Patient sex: M
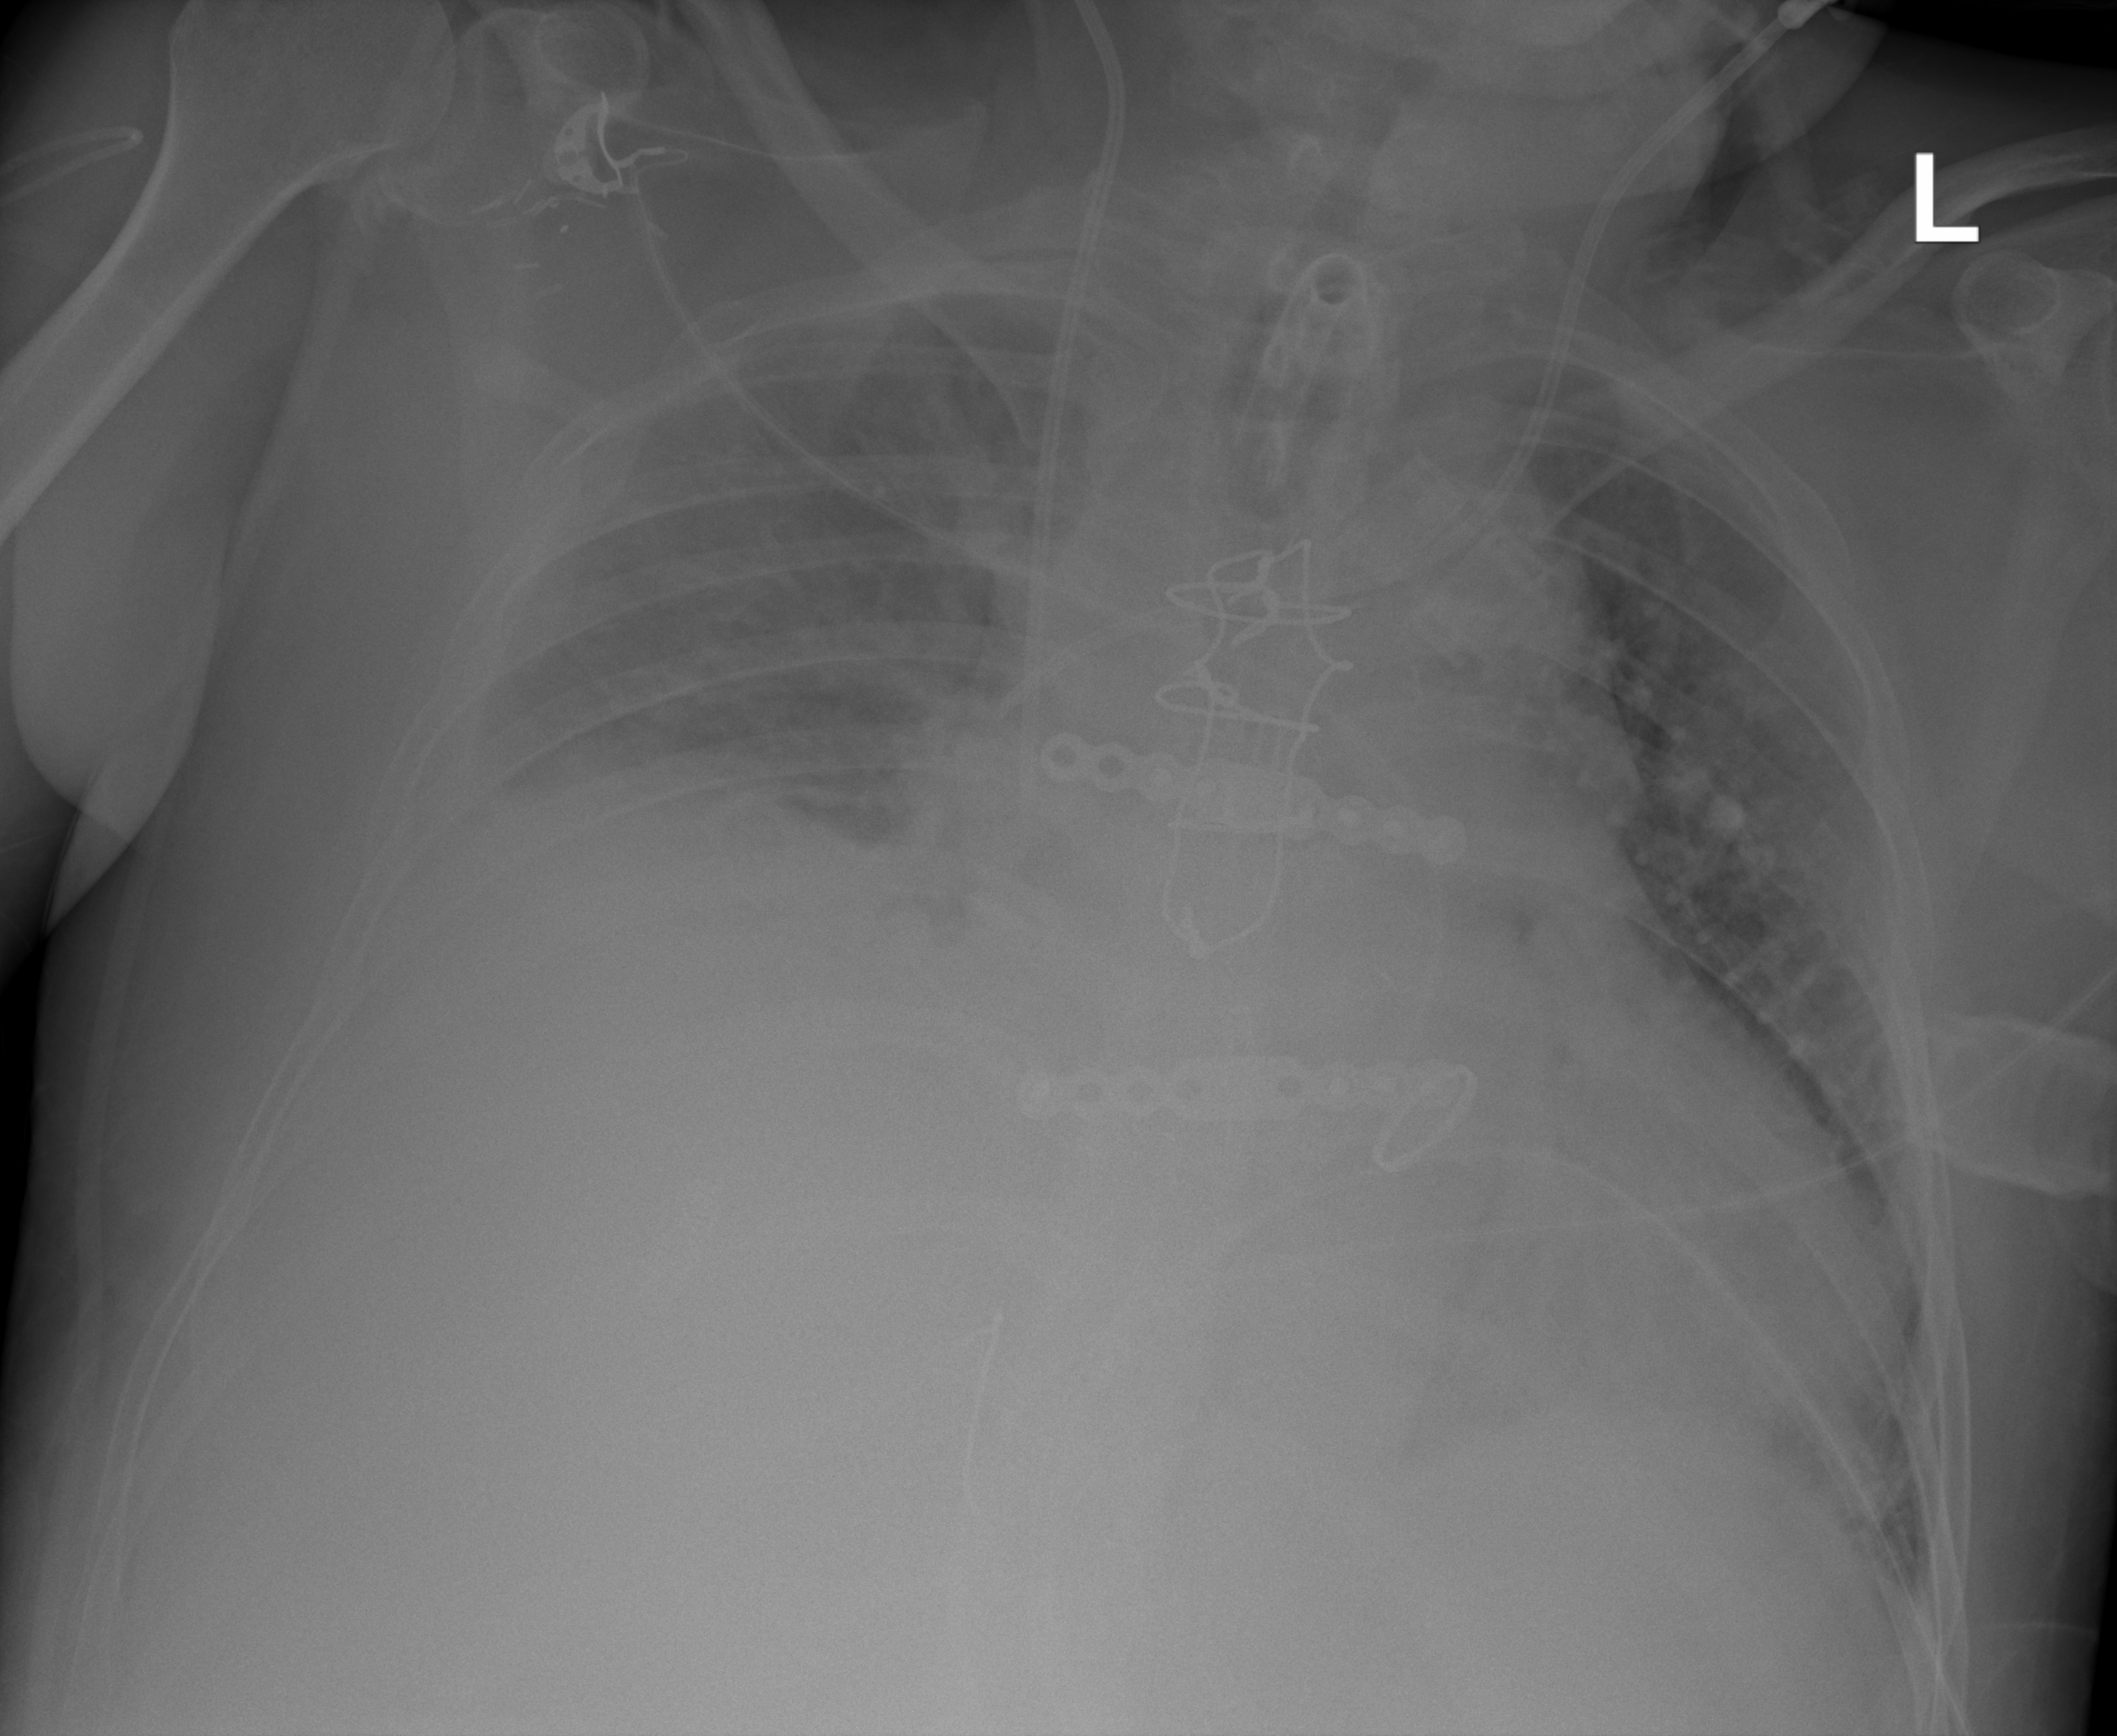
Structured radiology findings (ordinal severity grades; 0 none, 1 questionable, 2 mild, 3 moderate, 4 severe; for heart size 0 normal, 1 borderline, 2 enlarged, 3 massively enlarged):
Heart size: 3
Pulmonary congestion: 2
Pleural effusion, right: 2
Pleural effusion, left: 0
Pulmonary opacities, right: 2
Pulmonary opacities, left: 2
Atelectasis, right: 2
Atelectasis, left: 2